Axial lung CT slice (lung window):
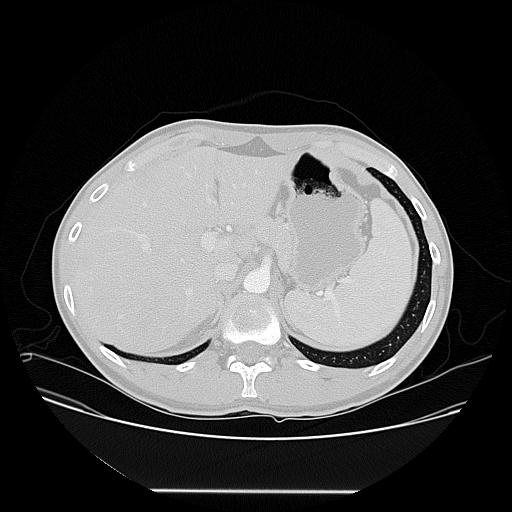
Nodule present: no